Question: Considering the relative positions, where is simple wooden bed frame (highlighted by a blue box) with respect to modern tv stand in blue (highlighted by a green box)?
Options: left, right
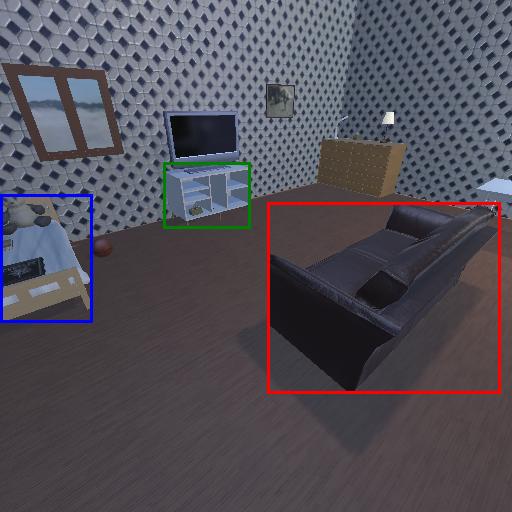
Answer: left